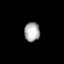
Tissue: lung
Cell type: Myeloid cells
Senescence score: 0.2335
Nuclear area (px): 290
Mean DAPI intensity: 172.248